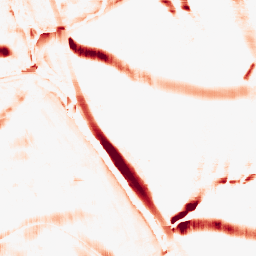
Category: morphological
Decomposition family: morphological_square
Decomposition parameters: operation: opening
size: 20
Upsampling method: bicubic_3x
Upsampling parameters: scale: 3
Upsampling scale: 3